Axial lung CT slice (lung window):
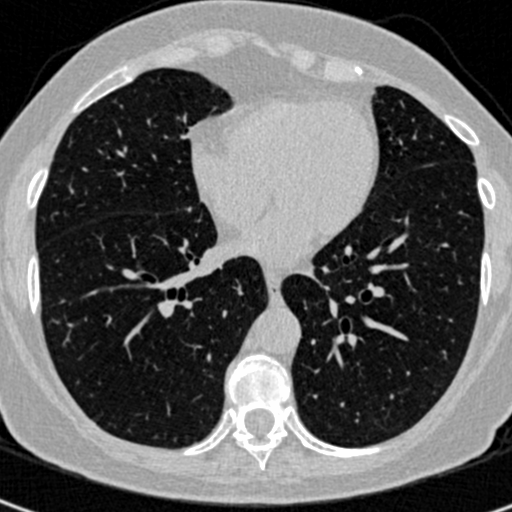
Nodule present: no